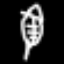
Label: leaf